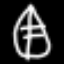
Label: leaf